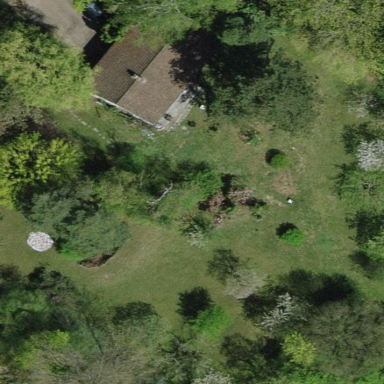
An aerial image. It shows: Garden surrounded by fence.